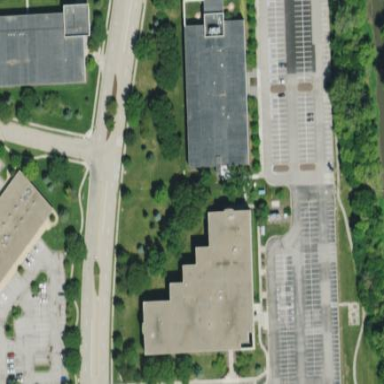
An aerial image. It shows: Office building.